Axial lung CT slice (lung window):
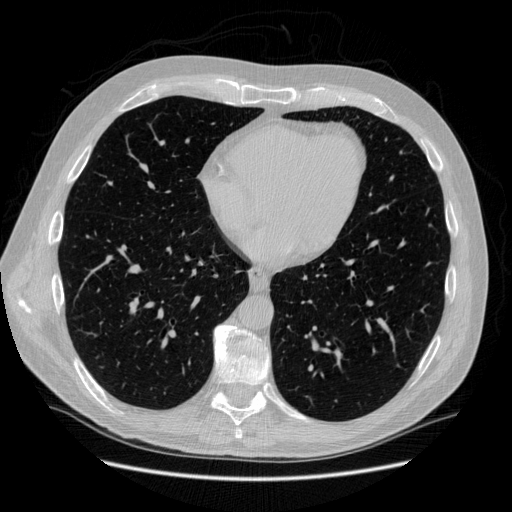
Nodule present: no